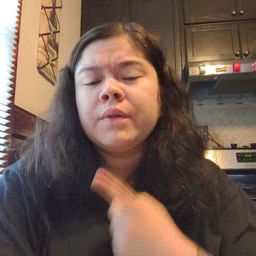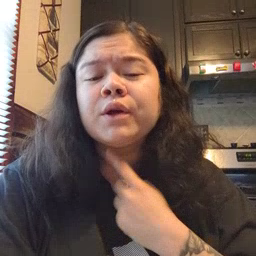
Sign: thirsty